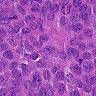
Metastatic tissue present: yes